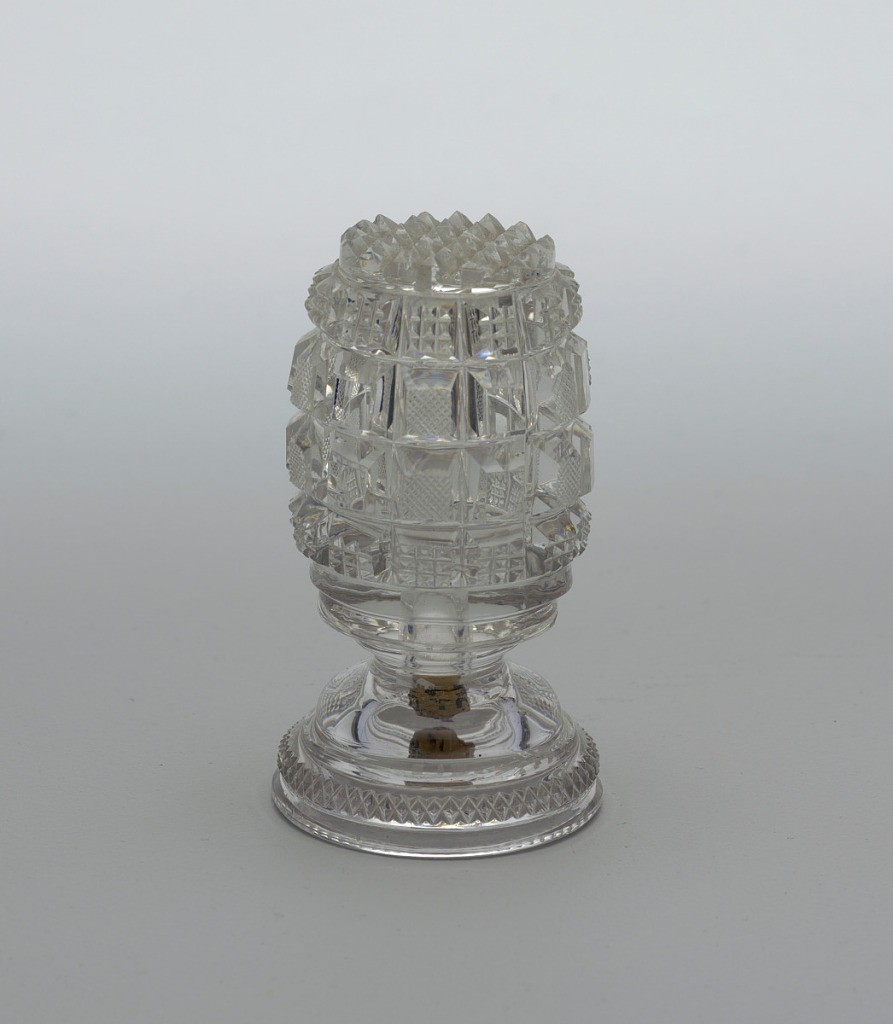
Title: caster
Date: ca. 1820–30
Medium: glass
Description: Ovoid body deeply cut in overall horizontal-vertical grid pattern. The raised squares alternate plain and tiny diamonds. Flat diamond cut tops with pierced wholes. Stepped at bottom to domed base edged in diamond cut band containage corked hole within it.